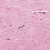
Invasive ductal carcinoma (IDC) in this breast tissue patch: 0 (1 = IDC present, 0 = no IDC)